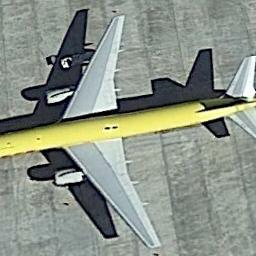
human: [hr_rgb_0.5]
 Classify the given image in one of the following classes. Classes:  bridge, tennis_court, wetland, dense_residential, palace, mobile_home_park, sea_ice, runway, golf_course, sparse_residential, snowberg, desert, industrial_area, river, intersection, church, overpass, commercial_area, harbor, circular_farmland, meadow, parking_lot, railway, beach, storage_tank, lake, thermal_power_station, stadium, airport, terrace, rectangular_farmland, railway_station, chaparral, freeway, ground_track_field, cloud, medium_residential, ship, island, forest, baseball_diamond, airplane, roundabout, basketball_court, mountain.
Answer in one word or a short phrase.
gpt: airplane